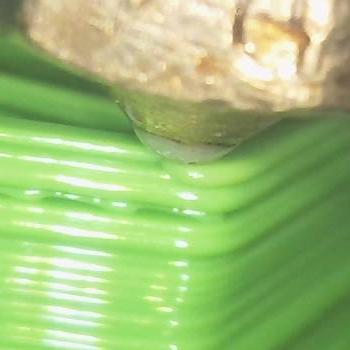
Flow rate: 149%